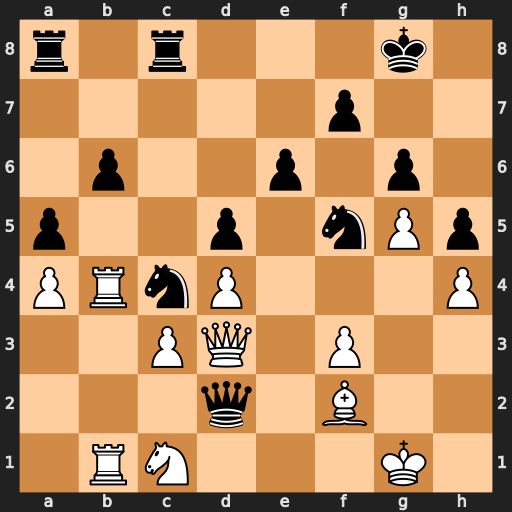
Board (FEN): r1r3k1/5p2/1p2p1p1/p2p1nPp/PRnP3P/2PQ1P2/3q1B2/1RN3K1
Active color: w
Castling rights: -
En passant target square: -
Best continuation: Rxc4 Qf4 Rxc8+